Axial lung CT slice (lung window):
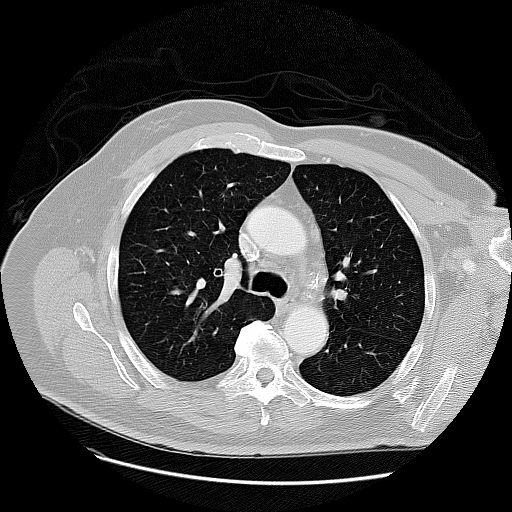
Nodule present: no